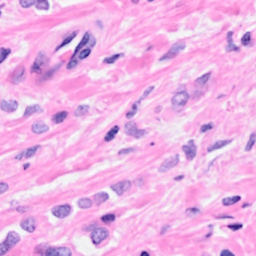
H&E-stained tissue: Breast